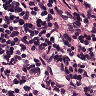
Metastatic tissue present: no